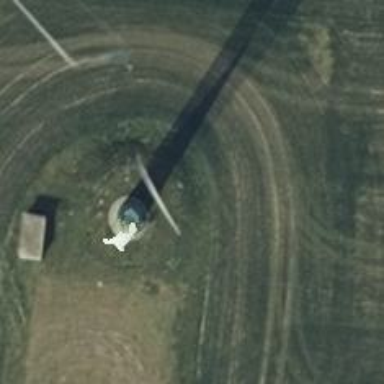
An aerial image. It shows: Wind generator powered by horizontal axis wind turbine.